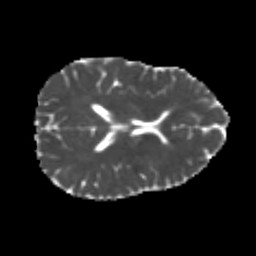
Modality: MD
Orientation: axial
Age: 22
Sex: female
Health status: healthy
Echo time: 0.074 s